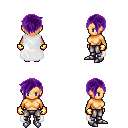
a pixel art fantasy rpg character, female body template, human, tanned skin, white cape, metal pants, purple pixie cut hairstyle, gold gloves, metal boots, four views (front, back, left, right), 2x2 character sprite sheet, small pixel art, hard edges, no anti-aliasing